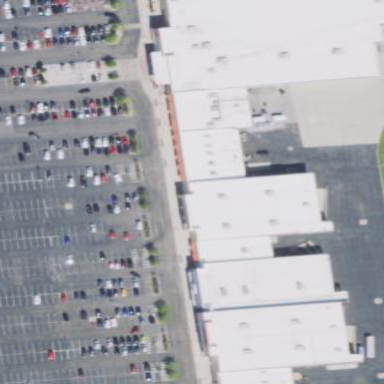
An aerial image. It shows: Mall.